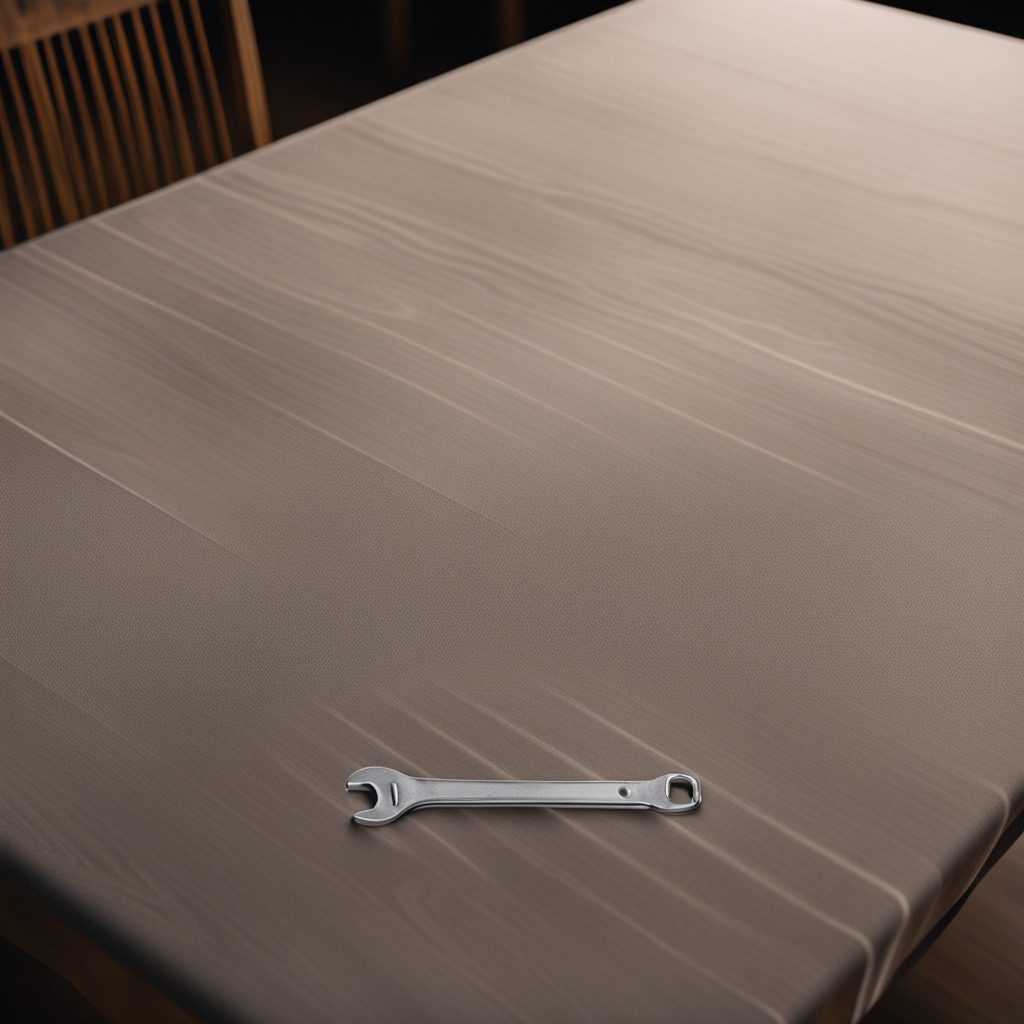
An wrench is lying on a wooden table inside a workshop at night.